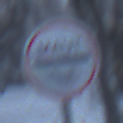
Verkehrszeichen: MautflichtigeStrecke
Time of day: Midday
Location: Outdoor (Nature)
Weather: Overcast
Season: Winter
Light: Natural